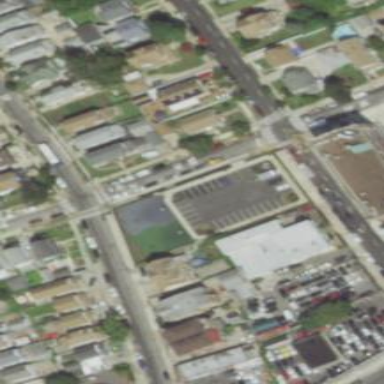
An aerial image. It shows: Sidewalk.